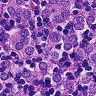
Metastatic tissue present: yes